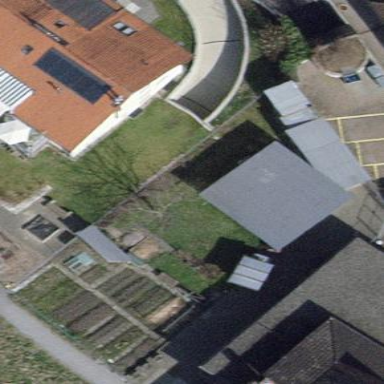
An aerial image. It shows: View of roof of building.